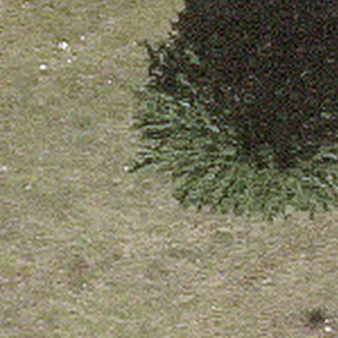
Label: other